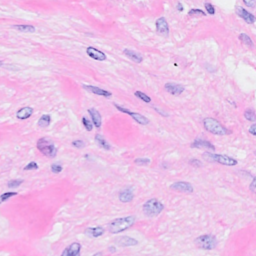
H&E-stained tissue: Breast